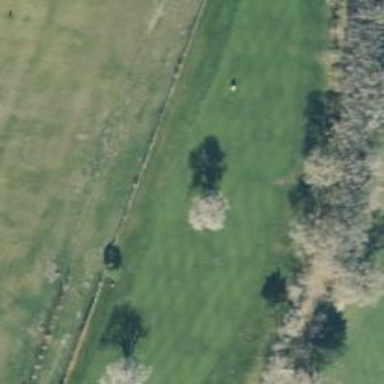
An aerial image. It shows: Golf hole.